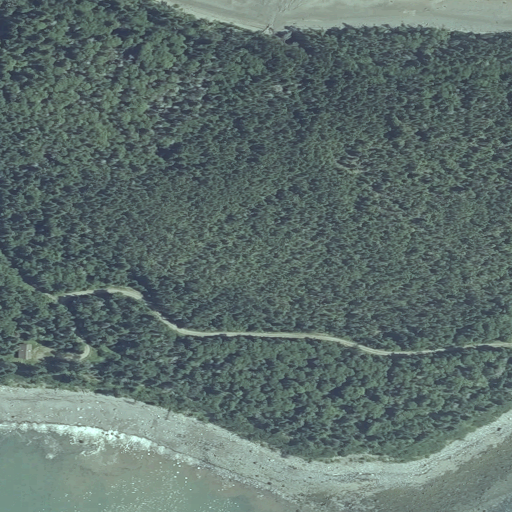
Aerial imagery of cape in Maine named Sprague Neck containing evergreen forest, woody wetlands, herbaceous wetlands, barren land, mixed forest, open water, grassland, and open development